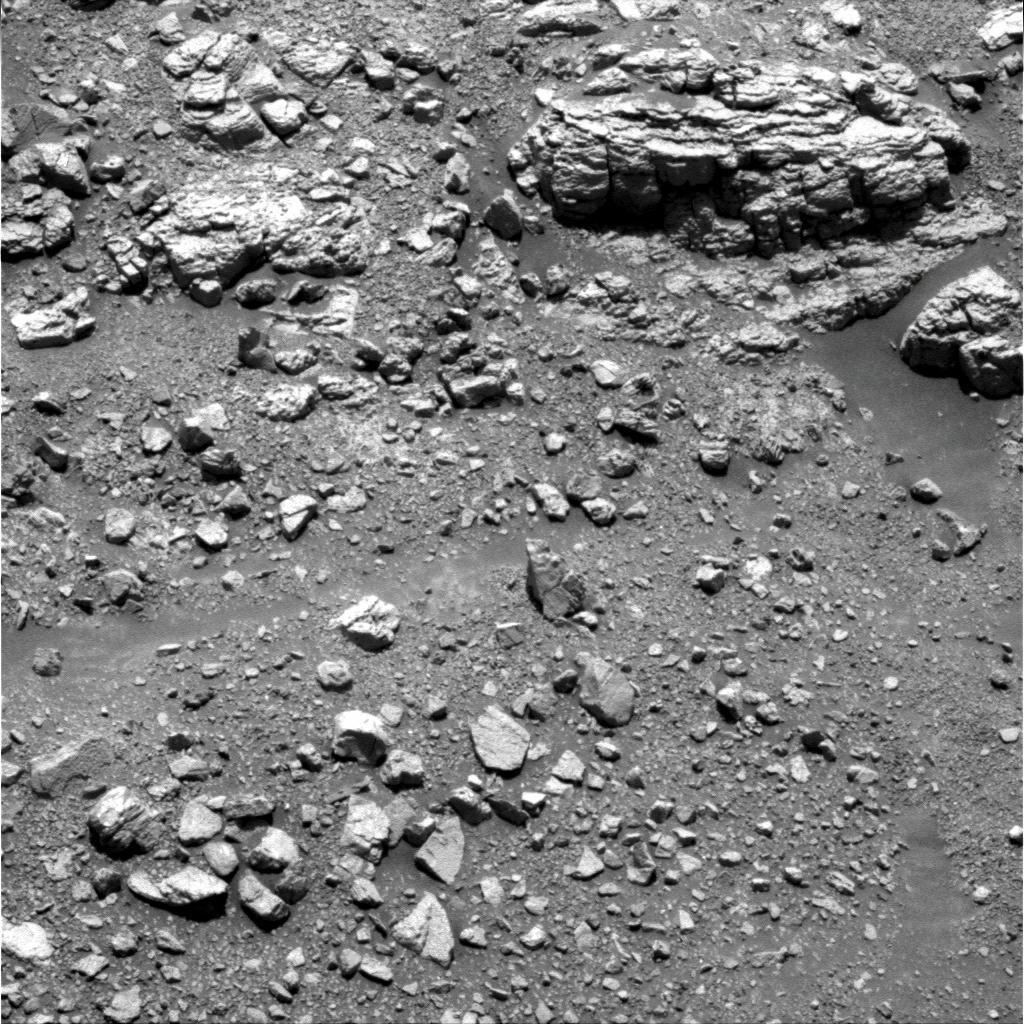
Terrain classes present: Bedrock, Gravel / Sand / Soil, Rock, Shadow